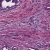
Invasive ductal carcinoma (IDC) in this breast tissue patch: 1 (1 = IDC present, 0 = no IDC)